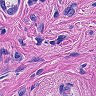
Metastatic tissue present: yes